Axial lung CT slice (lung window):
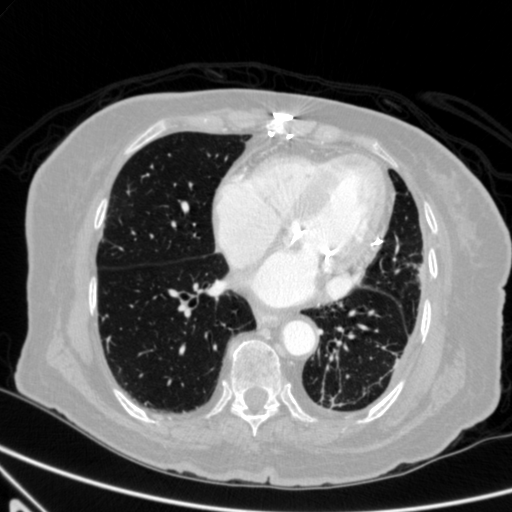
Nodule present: no